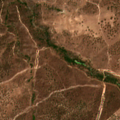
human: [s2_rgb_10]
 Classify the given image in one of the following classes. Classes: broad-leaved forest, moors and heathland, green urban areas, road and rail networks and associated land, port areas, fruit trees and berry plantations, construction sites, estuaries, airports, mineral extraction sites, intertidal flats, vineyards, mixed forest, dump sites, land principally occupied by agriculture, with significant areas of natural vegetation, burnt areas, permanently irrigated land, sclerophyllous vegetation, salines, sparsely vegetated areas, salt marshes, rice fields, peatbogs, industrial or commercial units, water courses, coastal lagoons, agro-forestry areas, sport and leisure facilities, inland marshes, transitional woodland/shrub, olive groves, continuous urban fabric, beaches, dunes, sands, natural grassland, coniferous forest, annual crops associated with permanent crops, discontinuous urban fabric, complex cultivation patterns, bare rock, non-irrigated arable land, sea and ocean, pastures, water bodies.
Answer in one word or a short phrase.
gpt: agro-forestry areas, broad-leaved forest